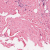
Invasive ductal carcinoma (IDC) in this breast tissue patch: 1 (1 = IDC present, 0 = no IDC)